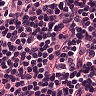
Metastatic tissue present: no